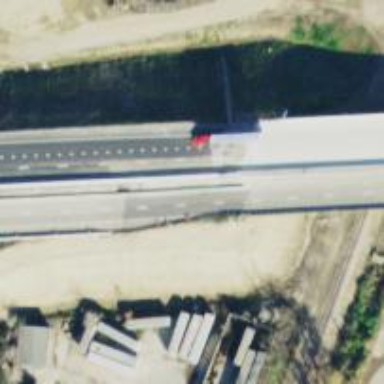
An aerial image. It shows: Asphalt motorway.